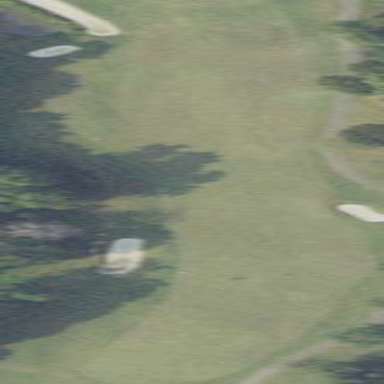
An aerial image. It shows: Grassy area designated as golf fairway.